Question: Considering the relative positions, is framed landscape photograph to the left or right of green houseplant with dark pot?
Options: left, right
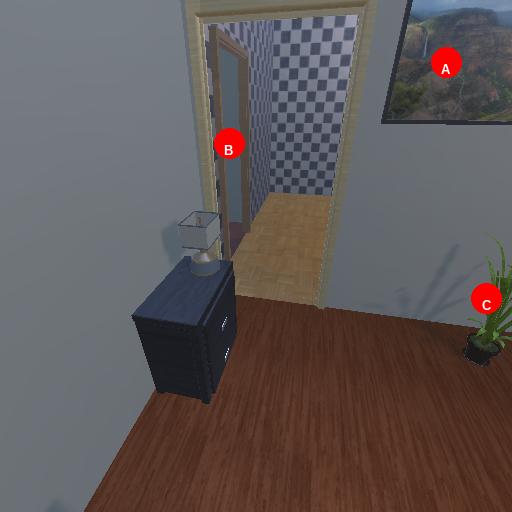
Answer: left